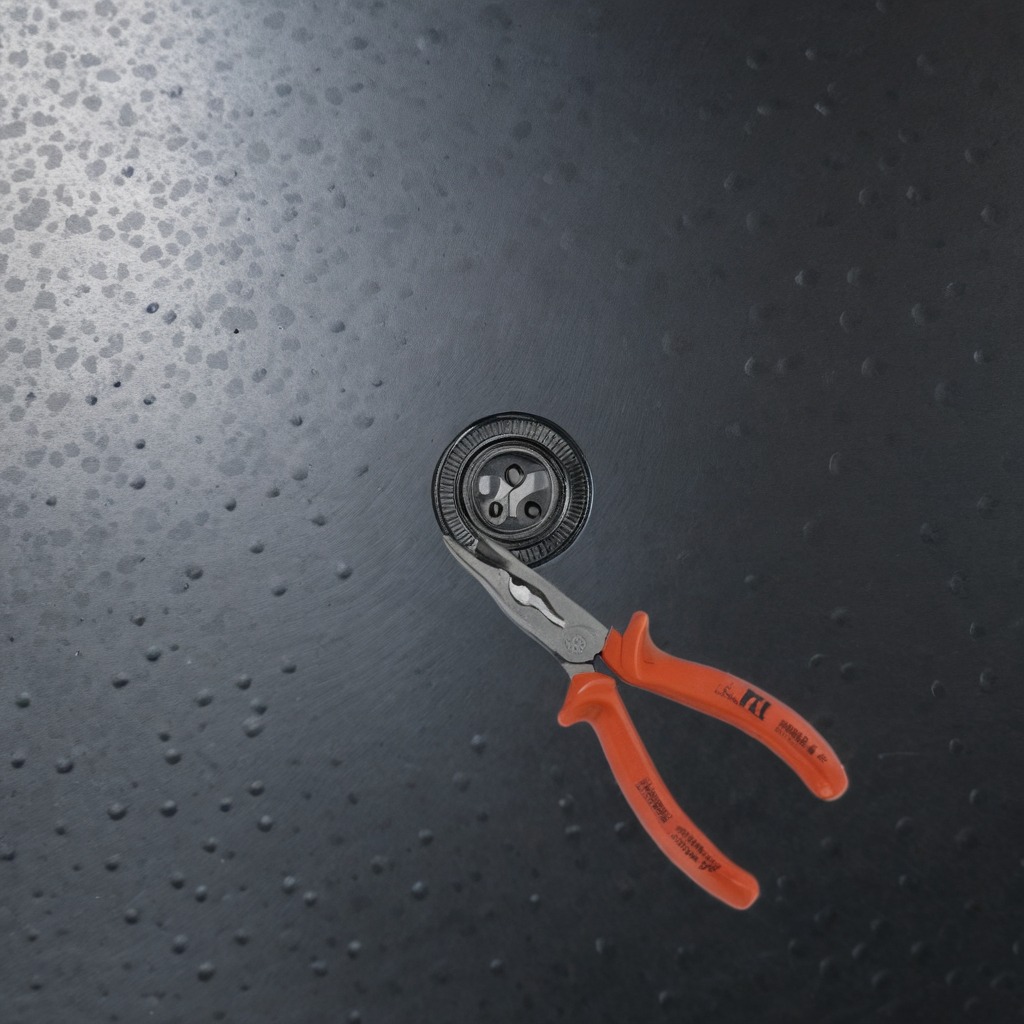
A plier is lying on the cold steel table in a mining workshop.